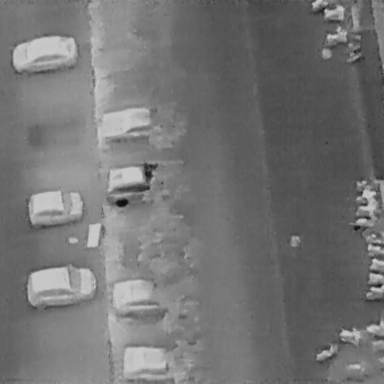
There are 17 Bicycles in the infrared image.